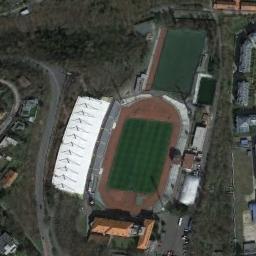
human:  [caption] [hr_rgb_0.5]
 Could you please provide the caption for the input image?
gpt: The ground track field is surrounded by some bare trees and a clearing is next to the ground track field .

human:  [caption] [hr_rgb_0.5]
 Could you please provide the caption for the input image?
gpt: Track and field next to buildings and trees .

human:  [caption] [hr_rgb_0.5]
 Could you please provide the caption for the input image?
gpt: Many buildings are near the ground track field .

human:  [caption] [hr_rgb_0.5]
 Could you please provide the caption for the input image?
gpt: There are many houses beside the track and field .

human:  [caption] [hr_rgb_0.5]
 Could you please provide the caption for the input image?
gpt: A ground track field with a red track beside a white building .